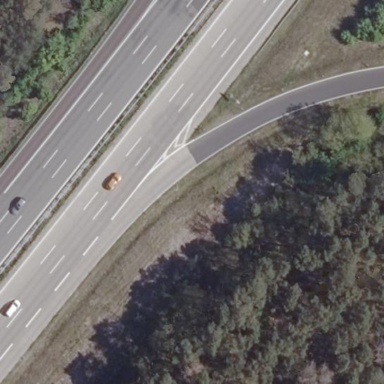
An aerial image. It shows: Motorway area.